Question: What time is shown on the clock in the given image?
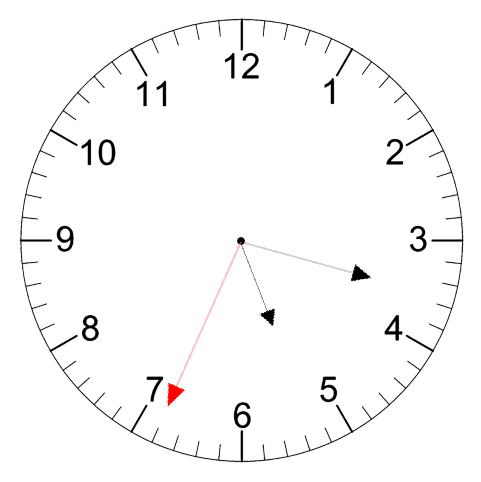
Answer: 05:17:34